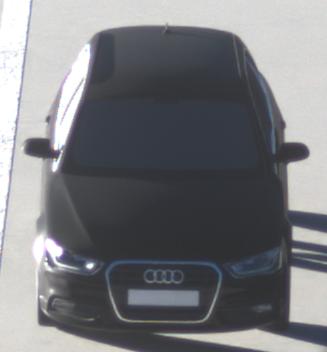
Make: Audi
Model: A4 Avant 1.8 TFSI
Detailed model: A4 (B8) Avant
Model produced from: 2012/02
Model produced until: 2015/04
Doors: 5
Color: black
Road condition: dry road
Daytime: sunrise or sunset
Contrast: high contrast